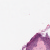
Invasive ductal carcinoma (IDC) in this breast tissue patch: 0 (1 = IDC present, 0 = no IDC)